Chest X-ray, PA view. Patient: 39 years old, sex M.
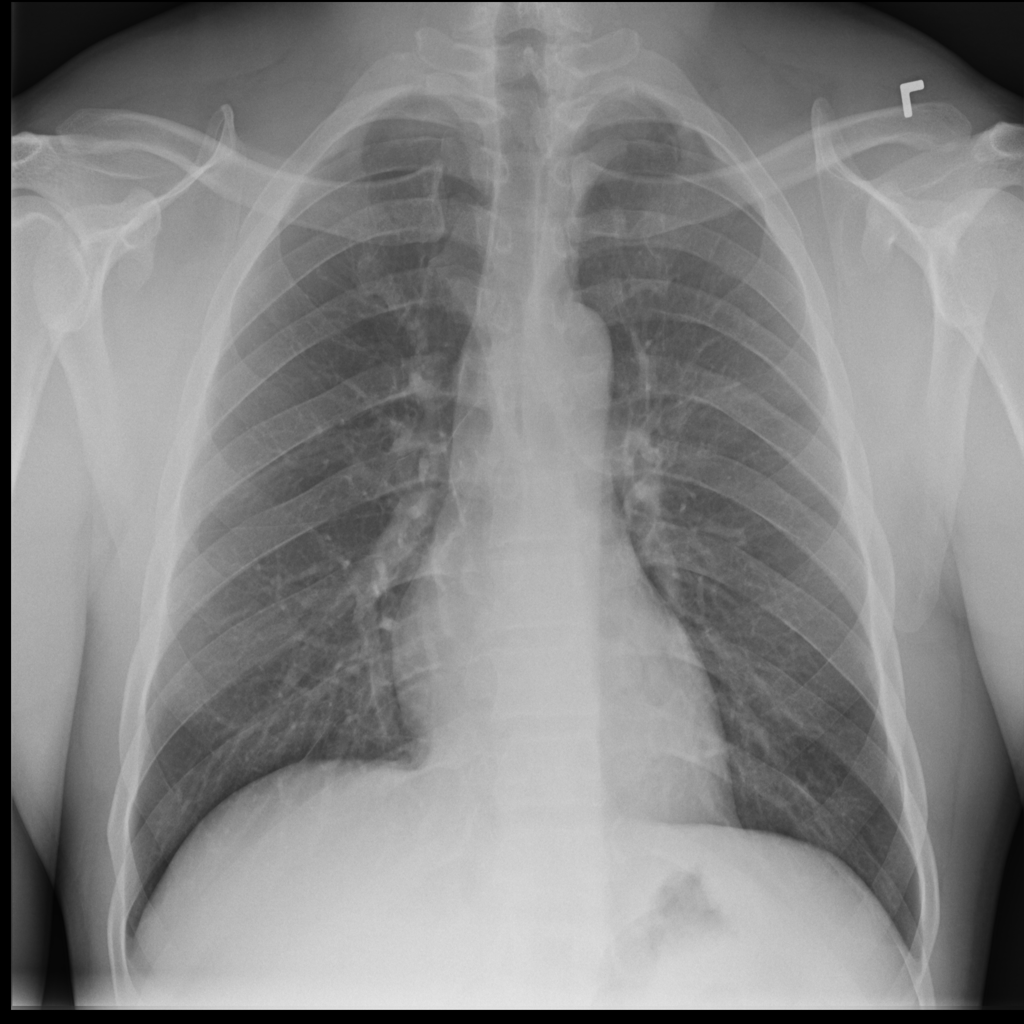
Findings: No Finding